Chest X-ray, AP view. Patient: 40 years old, sex F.
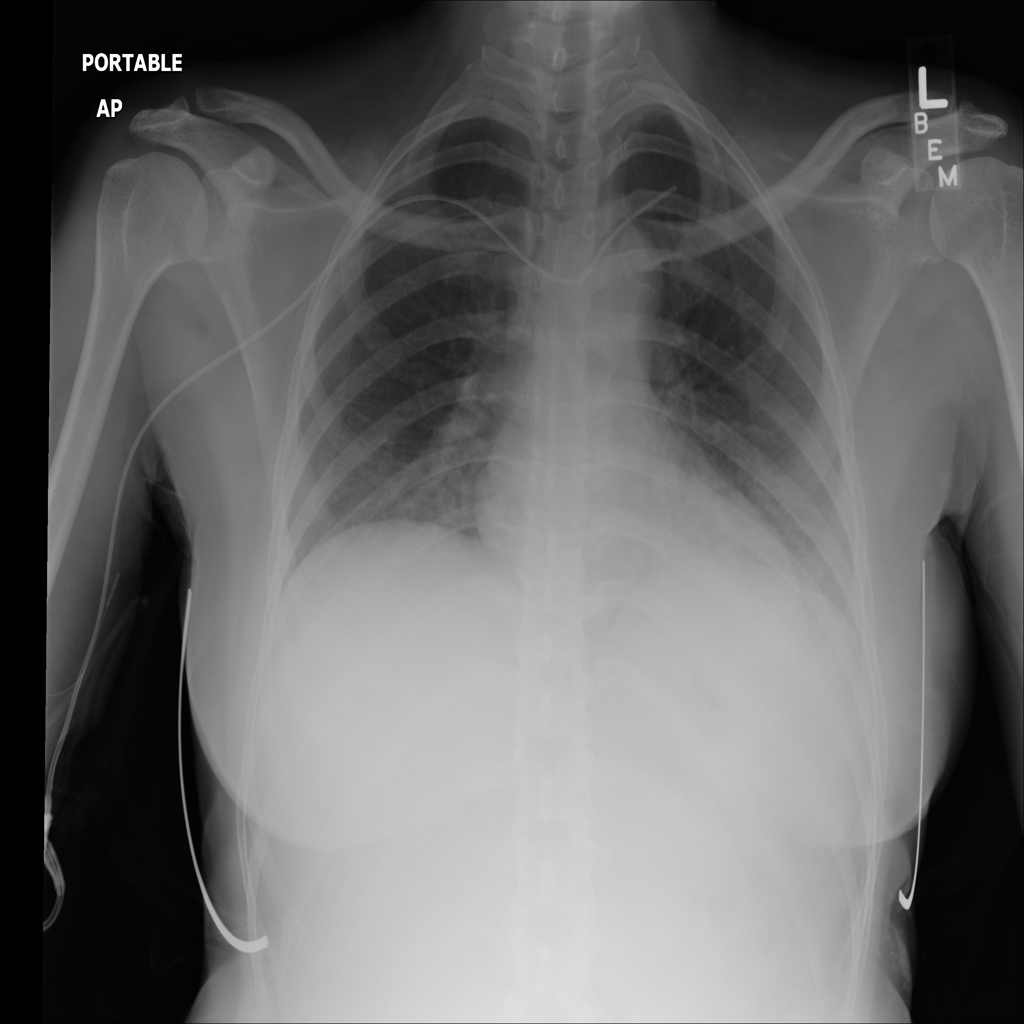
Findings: No Finding